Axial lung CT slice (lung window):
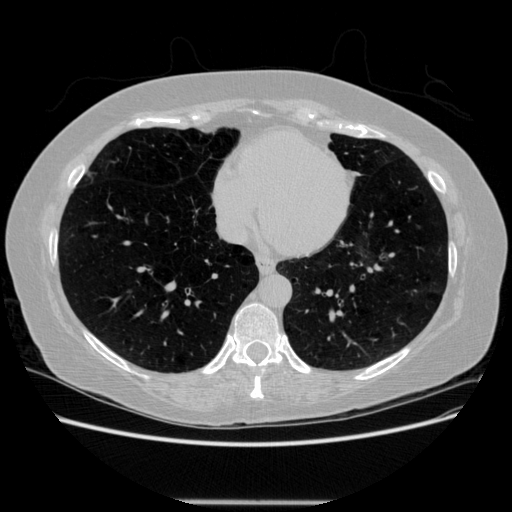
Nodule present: no